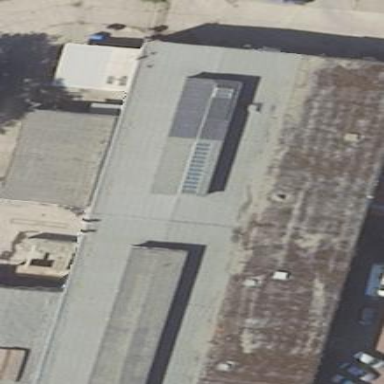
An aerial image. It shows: Industrial building.